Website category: game
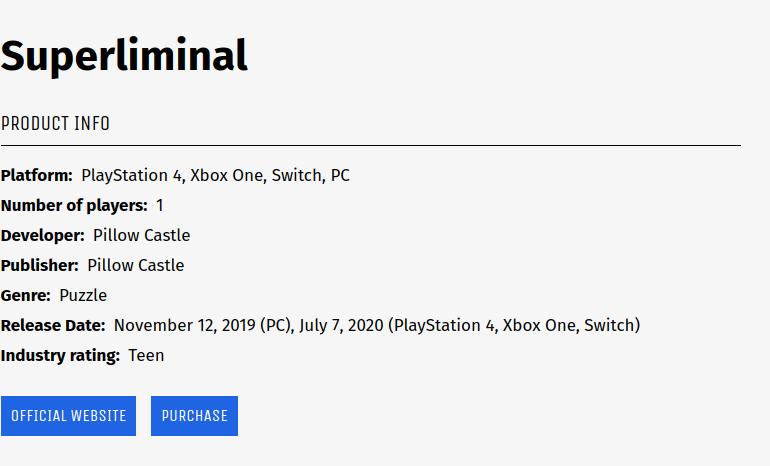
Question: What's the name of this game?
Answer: Superliminal

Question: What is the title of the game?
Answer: Superliminal

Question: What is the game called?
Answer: Superliminal

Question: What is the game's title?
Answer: Superliminal

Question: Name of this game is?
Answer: Superliminal

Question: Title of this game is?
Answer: Superliminal

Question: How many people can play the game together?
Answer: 1

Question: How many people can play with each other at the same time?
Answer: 1

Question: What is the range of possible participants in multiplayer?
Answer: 1

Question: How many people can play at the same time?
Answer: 1

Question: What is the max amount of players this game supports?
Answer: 1

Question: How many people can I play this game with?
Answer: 1

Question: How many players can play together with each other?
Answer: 1

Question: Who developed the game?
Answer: Pillow Castle

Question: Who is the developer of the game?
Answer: Pillow Castle

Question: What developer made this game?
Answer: Pillow Castle

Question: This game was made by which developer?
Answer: Pillow Castle

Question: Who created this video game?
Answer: Pillow Castle

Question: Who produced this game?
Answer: Pillow Castle

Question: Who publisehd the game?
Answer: Pillow Castle

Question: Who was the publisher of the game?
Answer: Pillow Castle

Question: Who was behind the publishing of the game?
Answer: Pillow Castle

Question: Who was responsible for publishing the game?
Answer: Pillow Castle

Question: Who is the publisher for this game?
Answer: Pillow Castle

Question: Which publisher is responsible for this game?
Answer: Pillow Castle

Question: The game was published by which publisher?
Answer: Pillow Castle

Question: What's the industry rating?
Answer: Teen

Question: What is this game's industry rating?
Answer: Teen

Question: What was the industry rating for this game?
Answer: Teen

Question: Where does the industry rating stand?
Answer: Teen

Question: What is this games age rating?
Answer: Teen

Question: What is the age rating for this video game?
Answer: Teen

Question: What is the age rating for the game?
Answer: Teen

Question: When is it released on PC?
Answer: November 12, 2019

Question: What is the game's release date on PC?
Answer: November 12, 2019

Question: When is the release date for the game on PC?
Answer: November 12, 2019

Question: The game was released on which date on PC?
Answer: November 12, 2019

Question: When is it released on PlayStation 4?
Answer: July 7, 2020

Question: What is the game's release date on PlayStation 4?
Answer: July 7, 2020

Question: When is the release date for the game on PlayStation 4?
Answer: July 7, 2020

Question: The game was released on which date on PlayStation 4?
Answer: July 7, 2020

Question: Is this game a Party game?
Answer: no

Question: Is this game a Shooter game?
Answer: no

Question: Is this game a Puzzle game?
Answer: yes

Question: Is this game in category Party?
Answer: no

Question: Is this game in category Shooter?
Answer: no

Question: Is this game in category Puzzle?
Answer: yes

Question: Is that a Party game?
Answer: no

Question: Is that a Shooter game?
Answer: no

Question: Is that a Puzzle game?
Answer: yes

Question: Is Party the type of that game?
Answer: no

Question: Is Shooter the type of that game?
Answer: no

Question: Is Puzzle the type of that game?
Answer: yes

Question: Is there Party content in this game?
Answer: no

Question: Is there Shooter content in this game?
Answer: no

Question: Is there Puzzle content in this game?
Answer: yes

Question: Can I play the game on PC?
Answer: yes

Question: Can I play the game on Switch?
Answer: yes

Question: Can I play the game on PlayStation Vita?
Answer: no

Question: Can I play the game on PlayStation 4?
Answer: yes

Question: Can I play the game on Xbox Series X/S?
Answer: no

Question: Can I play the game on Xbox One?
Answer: yes

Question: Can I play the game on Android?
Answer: no

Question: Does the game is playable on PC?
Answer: yes